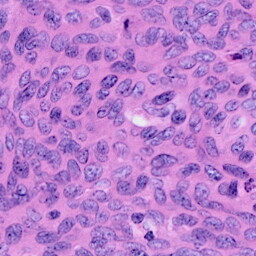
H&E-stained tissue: Cervix